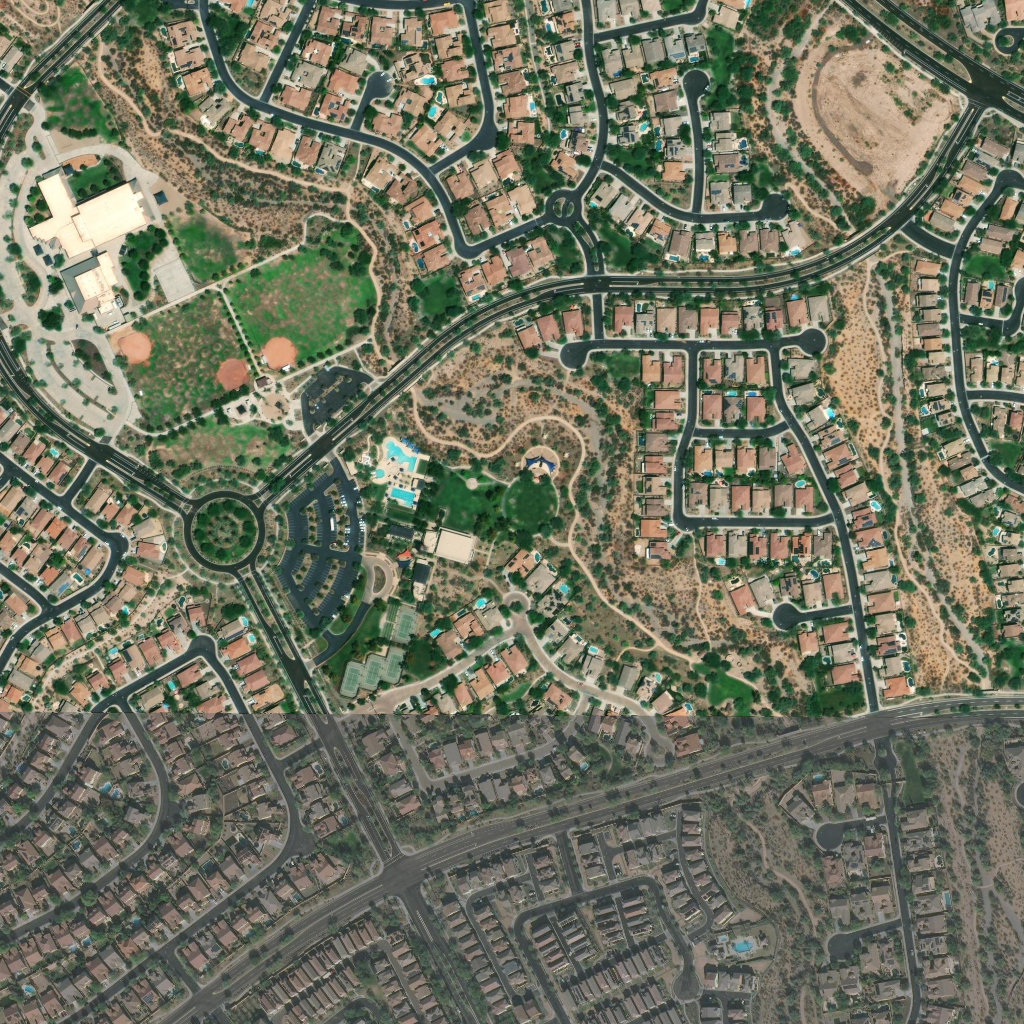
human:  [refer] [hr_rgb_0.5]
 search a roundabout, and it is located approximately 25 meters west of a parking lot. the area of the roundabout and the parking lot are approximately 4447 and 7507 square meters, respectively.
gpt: <box>[[17, 47, 26, 56, 0]]</box>

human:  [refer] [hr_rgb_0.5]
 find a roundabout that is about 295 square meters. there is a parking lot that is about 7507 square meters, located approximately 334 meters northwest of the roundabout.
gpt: <box>[[62, 72, 65, 74, 0]]</box>